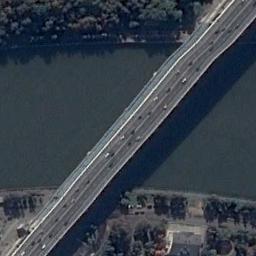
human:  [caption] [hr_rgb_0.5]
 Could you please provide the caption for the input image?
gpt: A bridge built on a dark green river and some cars on the bridge .

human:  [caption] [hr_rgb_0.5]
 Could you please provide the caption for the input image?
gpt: A bridge that crosses the river bank and connects the land on both sides of the river  There are many cars on the bridge .

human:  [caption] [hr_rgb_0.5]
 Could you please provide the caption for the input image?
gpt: There is a bridge over the river with some trees beside .

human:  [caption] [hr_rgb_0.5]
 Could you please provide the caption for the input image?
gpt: There is a white sign on the bridge .

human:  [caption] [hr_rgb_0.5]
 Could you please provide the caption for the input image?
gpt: Many cars are on the bridge .